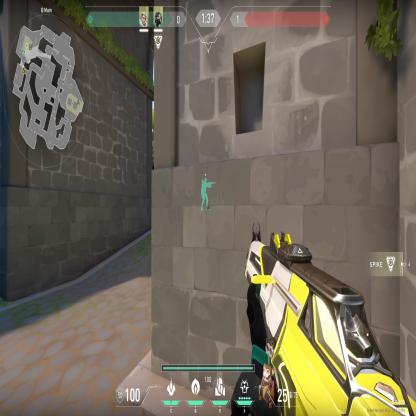
Label: teammate